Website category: auto
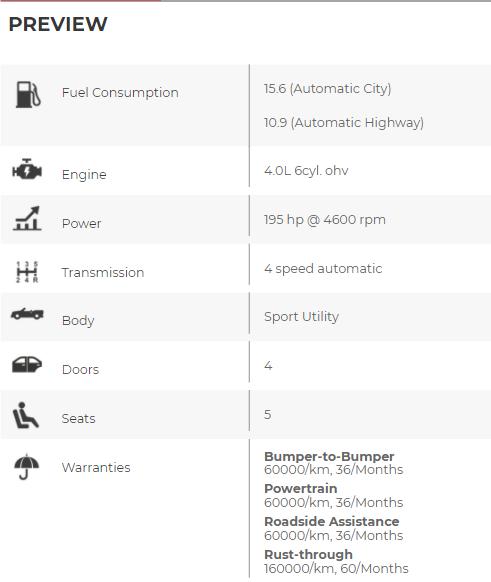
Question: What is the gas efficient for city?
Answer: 15.6 (Automatic City)

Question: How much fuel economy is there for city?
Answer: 15.6 (Automatic City)

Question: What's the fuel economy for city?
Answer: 15.6 (Automatic City)

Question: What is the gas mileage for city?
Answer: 15.6 (Automatic City)

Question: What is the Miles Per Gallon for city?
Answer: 15.6 (Automatic City)

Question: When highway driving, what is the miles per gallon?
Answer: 10.9 (Automatic Highway)

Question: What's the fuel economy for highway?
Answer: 10.9 (Automatic Highway)

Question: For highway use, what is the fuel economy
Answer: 10.9 (Automatic Highway)

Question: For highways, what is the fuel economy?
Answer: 10.9 (Automatic Highway)

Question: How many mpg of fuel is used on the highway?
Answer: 10.9 (Automatic Highway)

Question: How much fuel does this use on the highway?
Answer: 10.9 (Automatic Highway)

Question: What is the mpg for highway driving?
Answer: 10.9 (Automatic Highway)

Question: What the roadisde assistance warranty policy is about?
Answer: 60000/km, 36/Months

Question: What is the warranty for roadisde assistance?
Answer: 60000/km, 36/Months

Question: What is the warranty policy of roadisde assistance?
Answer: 60000/km, 36/Months

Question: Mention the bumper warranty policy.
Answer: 60000/km, 36/Months

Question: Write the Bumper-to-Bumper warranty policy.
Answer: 60000/km, 36/Months

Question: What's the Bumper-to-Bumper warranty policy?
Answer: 60000/km, 36/Months

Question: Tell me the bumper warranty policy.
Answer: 60000/km, 36/Months

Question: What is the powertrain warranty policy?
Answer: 60000/km, 36/Months

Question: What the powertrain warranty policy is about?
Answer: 60000/km, 36/Months

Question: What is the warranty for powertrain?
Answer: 60000/km, 36/Months